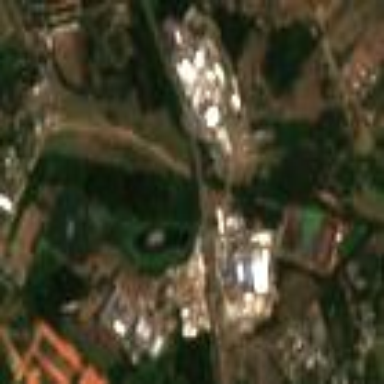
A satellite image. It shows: Industrial area where slaughterhouse is located.